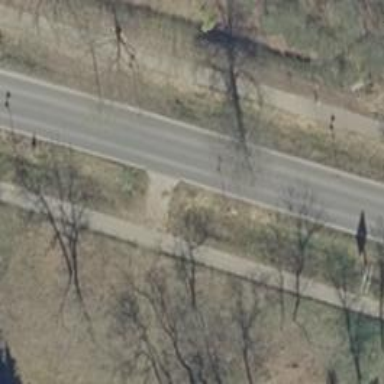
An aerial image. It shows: Driveway leading to service road.